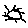
Label: sun